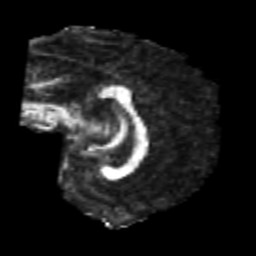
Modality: FA
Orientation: sagittal
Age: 26
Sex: female
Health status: healthy
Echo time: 0.074 s